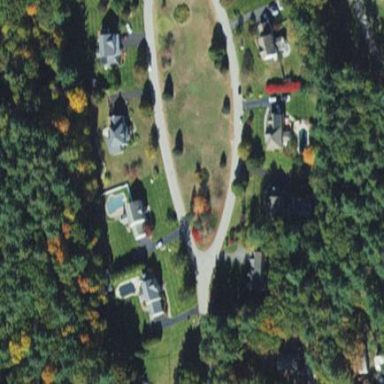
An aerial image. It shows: Residential road.